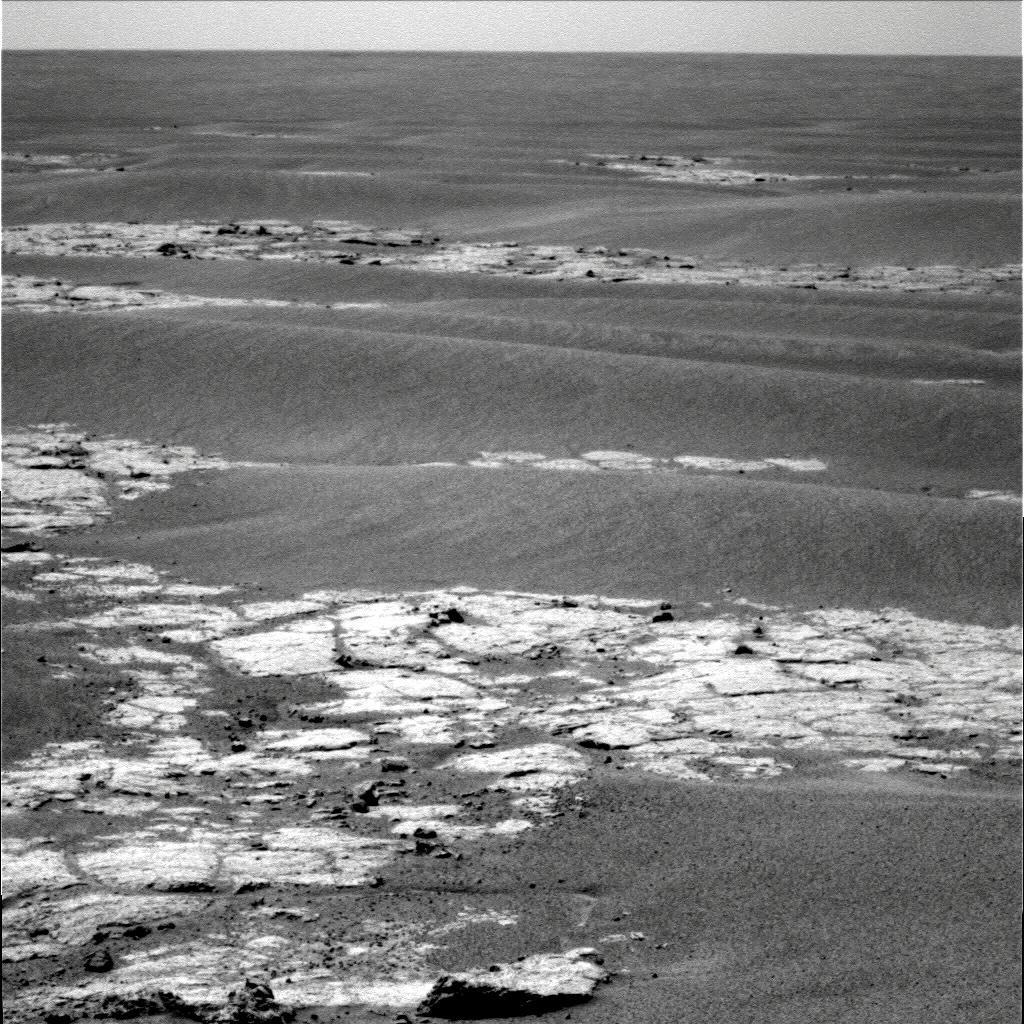
Terrain classes present: Background, Bedrock, Gravel / Sand / Soil, Sky / Distant Mountains